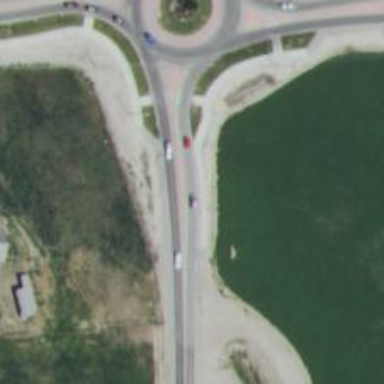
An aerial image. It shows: Secondary road with asphalt surface.